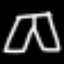
Label: pants